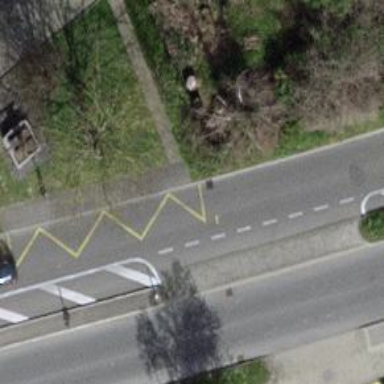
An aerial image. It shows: Asphalt platform for public transport.